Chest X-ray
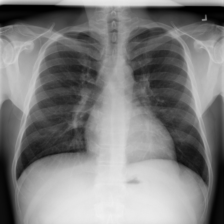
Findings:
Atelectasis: negative
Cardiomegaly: negative
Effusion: negative
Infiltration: negative
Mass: negative
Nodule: negative
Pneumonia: negative
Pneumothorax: negative
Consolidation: negative
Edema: negative
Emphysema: negative
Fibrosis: negative
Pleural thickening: negative
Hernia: negative